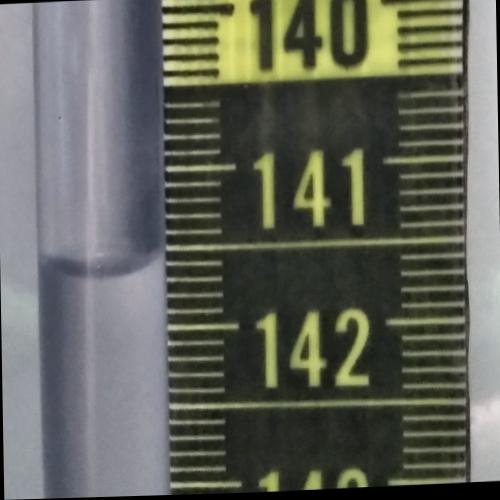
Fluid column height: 141.6 cm